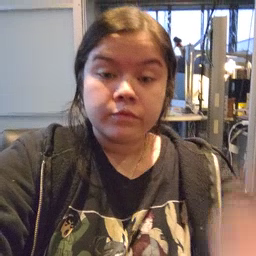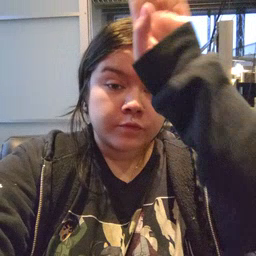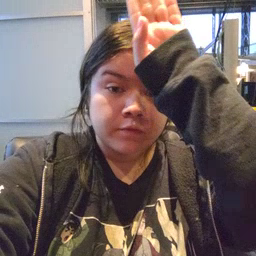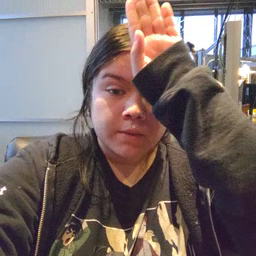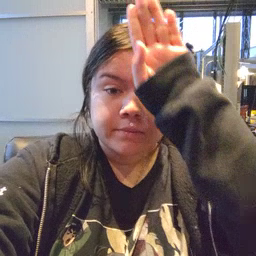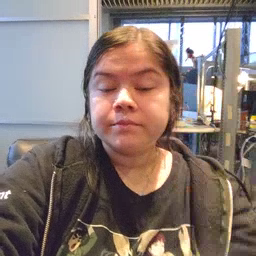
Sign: fireman